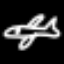
Label: airplane